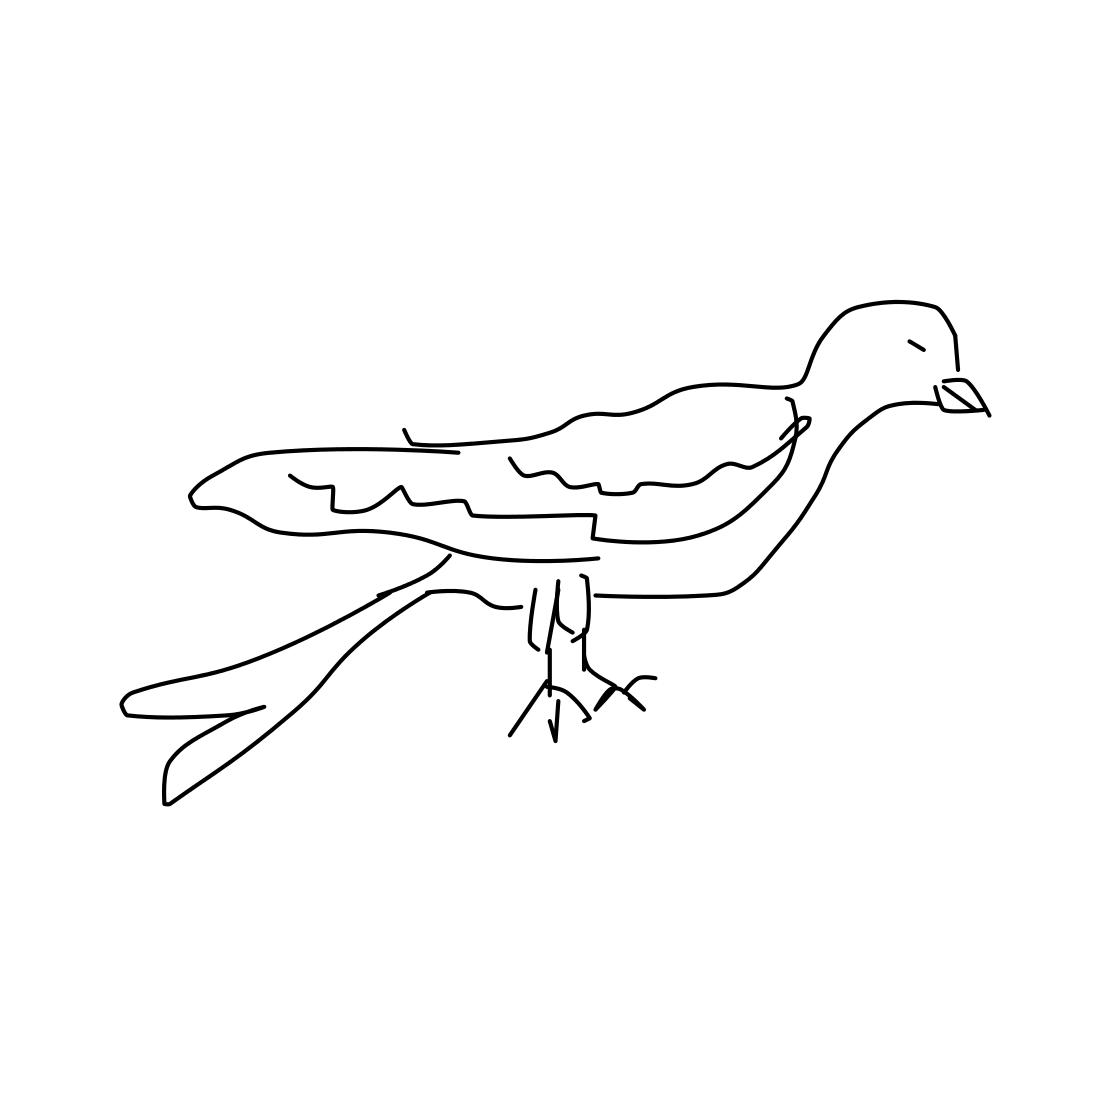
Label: pigeon